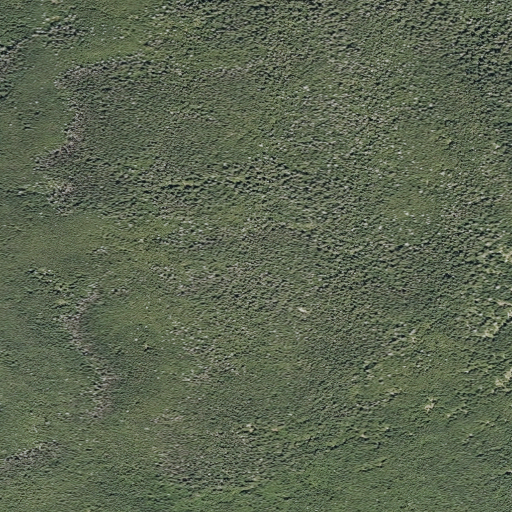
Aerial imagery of mountain in Maine named Rum Mountain containing evergreen forest and mixed forest